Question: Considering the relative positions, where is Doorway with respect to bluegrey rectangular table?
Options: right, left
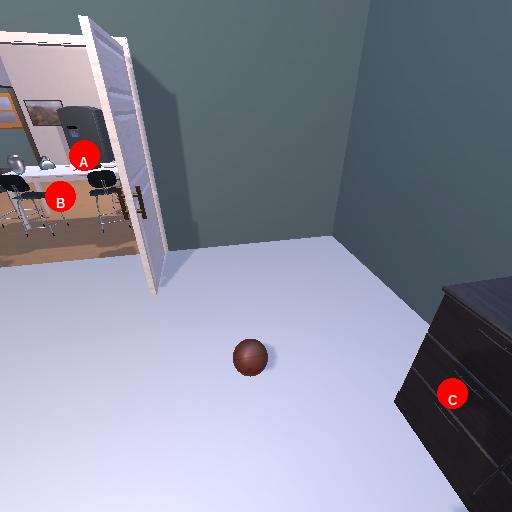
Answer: right